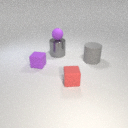
small red rubber cube in front of large gray metal cylinder